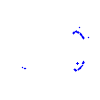
Particle: proton